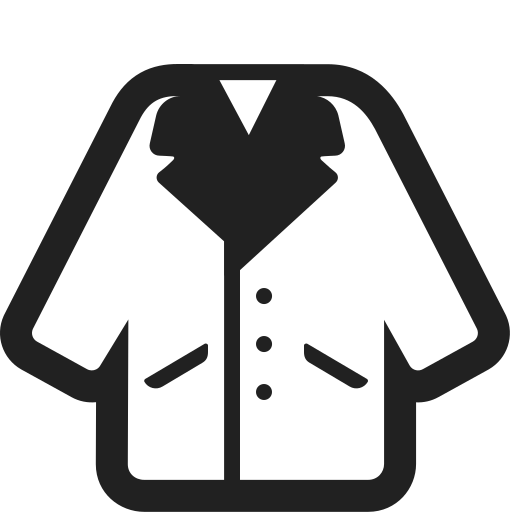
coat high contrast